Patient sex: F
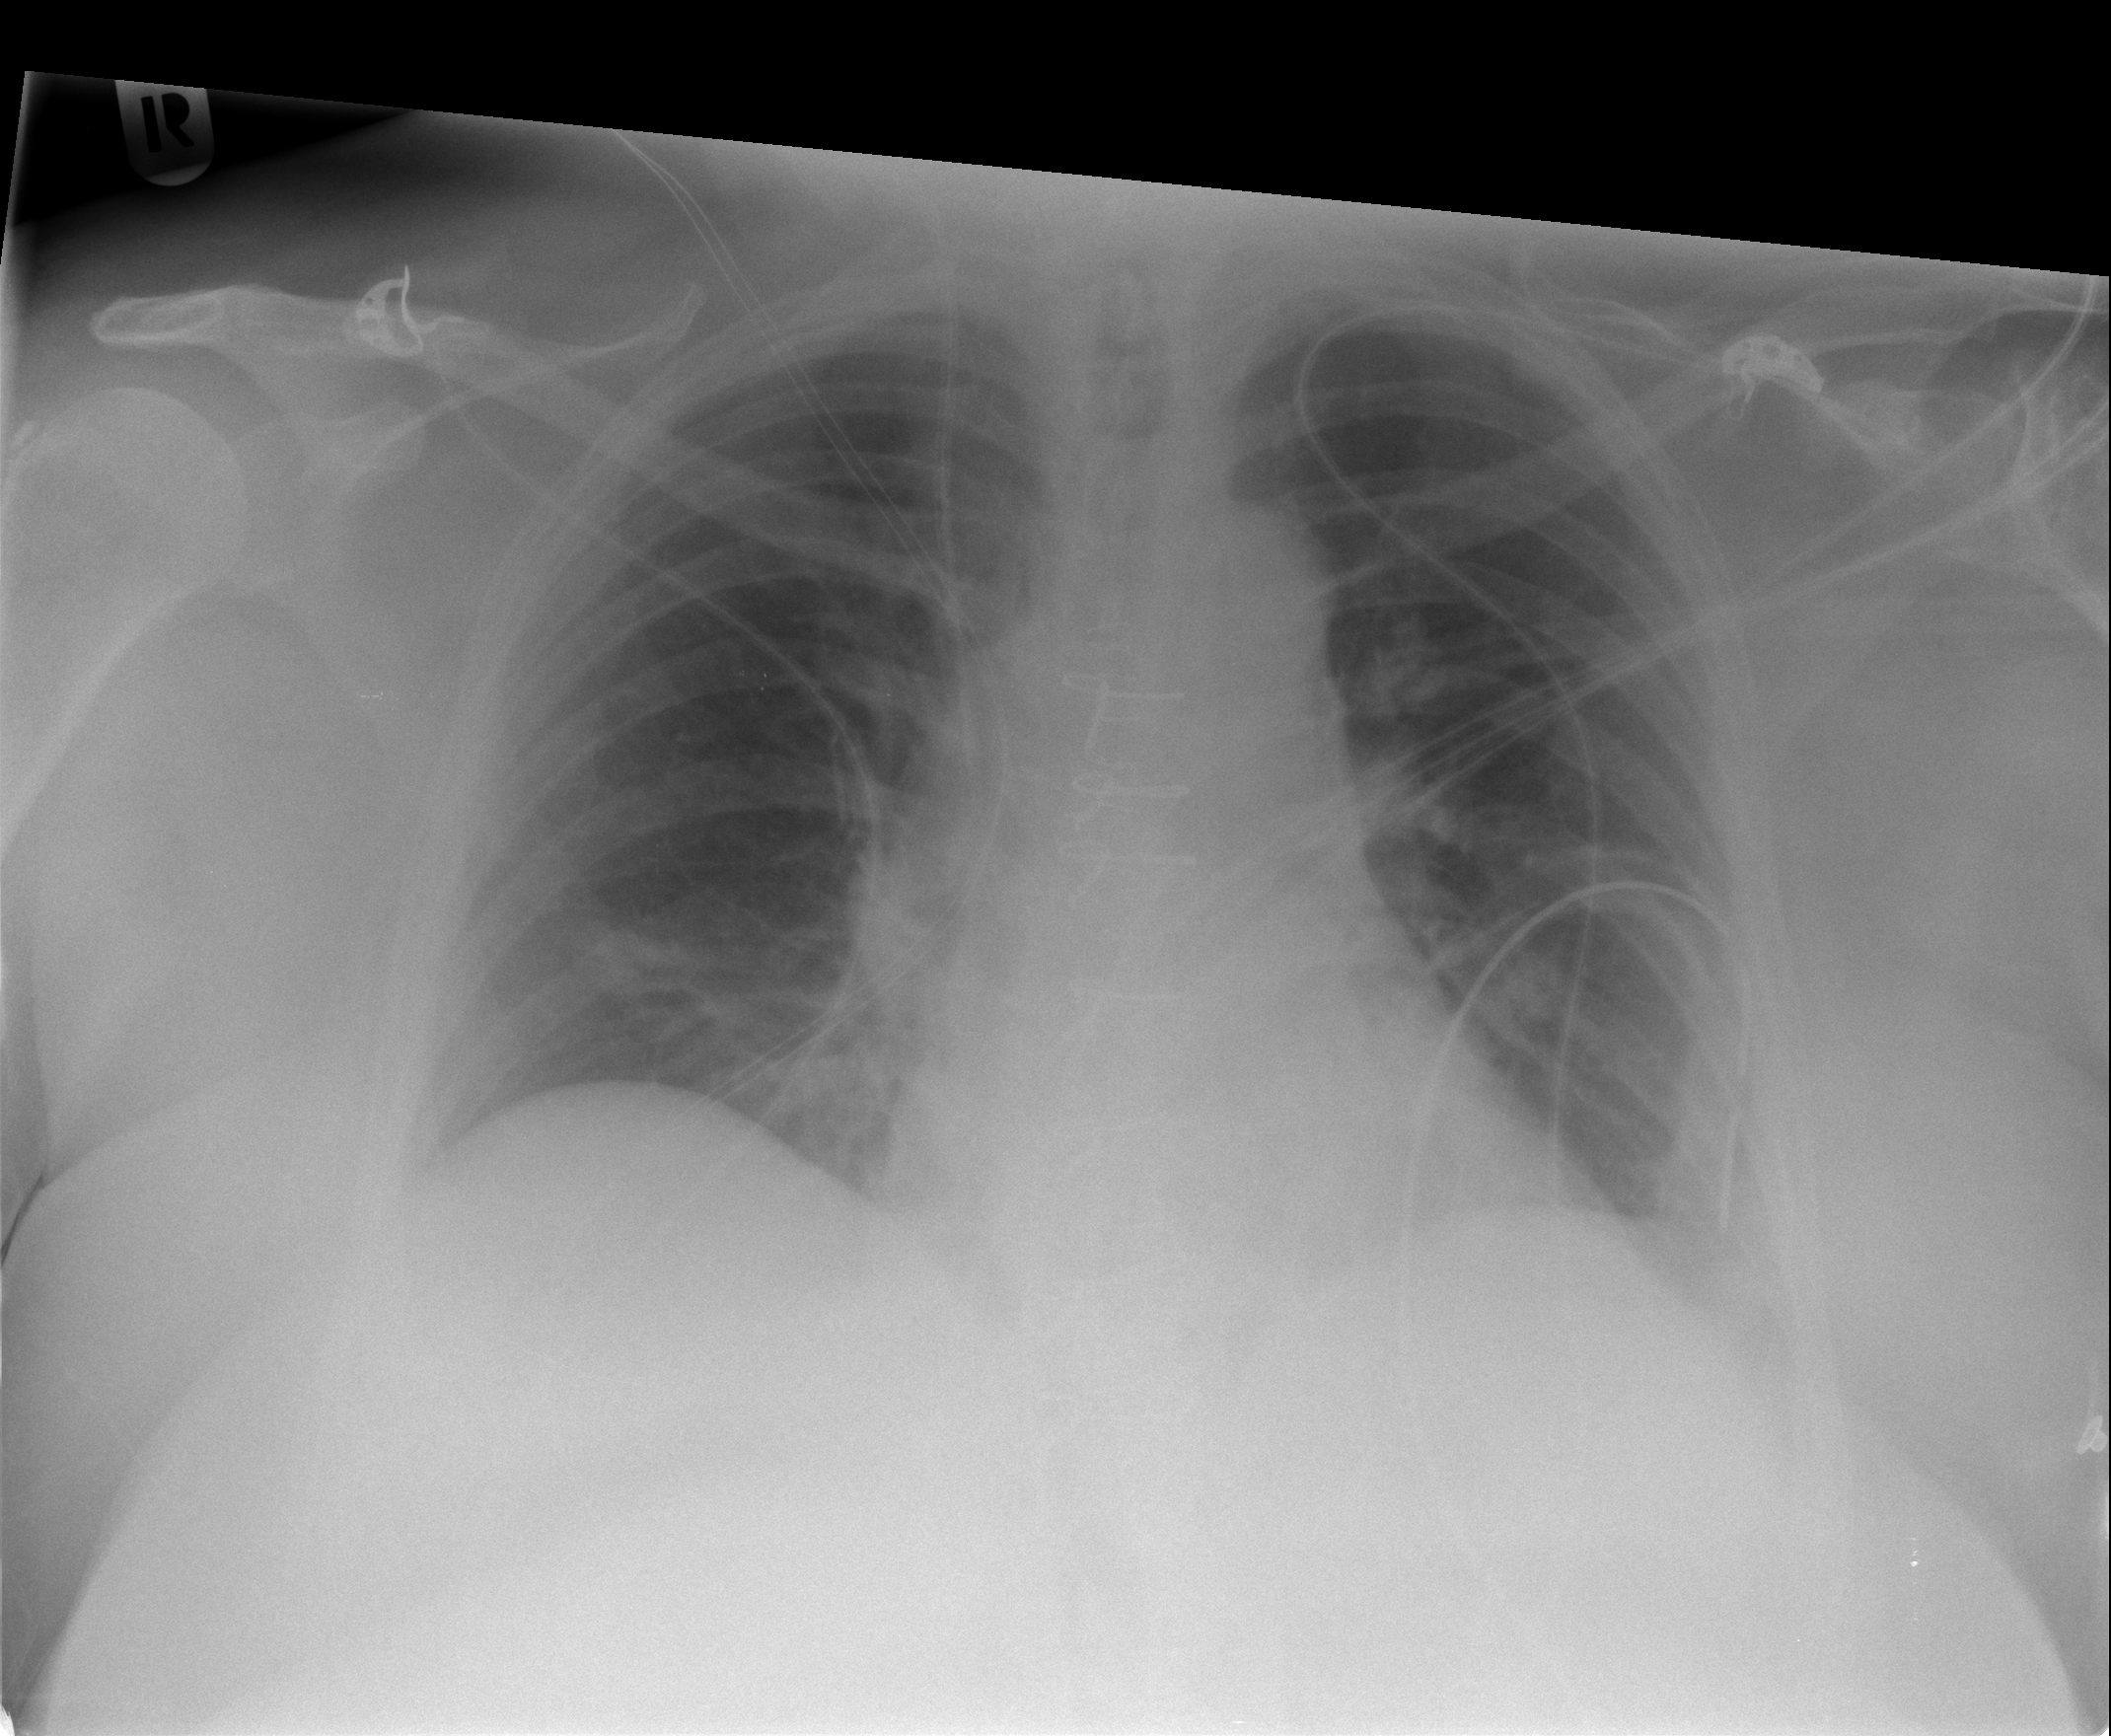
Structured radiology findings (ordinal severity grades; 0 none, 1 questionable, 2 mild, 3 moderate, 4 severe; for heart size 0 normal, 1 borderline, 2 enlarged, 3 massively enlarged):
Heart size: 0
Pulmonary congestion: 0
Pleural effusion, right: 0
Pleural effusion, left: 2
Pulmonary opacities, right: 0
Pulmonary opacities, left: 0
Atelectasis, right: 0
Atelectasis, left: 2